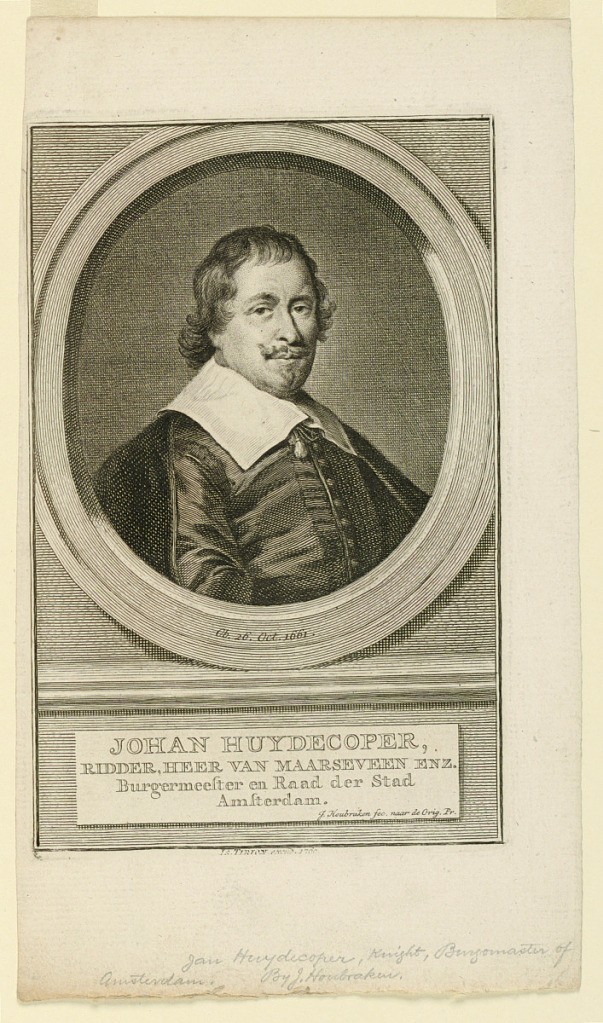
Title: Portrait of Johan Huydecopper ( -1661)
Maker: Jacobus Houbraken, Dutch, 1698 - 1780
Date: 1760
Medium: Engraving on paper
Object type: Print
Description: Half-length portrait in three-quarter view. Sitter turned towards right.